Question: The Contextual ActionBar doesn't integrate with the toolbar, like it did with the ActionBar. It will appear above the toolbar. This can be fixed by placing
'''
'<item 'name="windowActionModeOverlay">true</item>'
'''
inside styles.xml
The problem is that while the CAB now overlays the toolbar, that's all it does. This means, that I can still interact with the toolbar when in action mode.
I have included a picture of the problem below. Here you can see that the spinner found on the toolbar, still comes up when I press area where the spinner is located on the toolbar.

Is there a way to fix this?
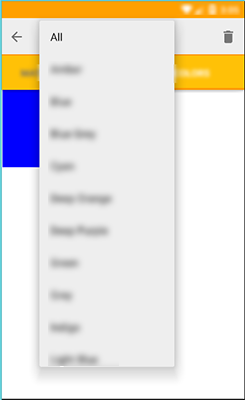
Answer: hide the toolbar when actionmode is first created. Do not set 'View.GONE', as this will remove the space of the toolbar. Instead user 'View.INVISIBLE'. This keeps the toolbar space.
'''
@Override
public boolean onCreateActionMode(ActionMode actionMode, Menu menu) {
getActivity().getMenuInflater().inflate(R.menu.contextual_action_bar, menu);
toolbar.setVisibility(View.INVISIBLE);
return true;
}
'''
Make toolbar visible when action mode is destroyed.
'''
@Override
public void onDestroyActionMode(ActionMode mode) {
this.mActionMode = null;
toolbar.setVisibility(View.VISIBLE);
}
'''